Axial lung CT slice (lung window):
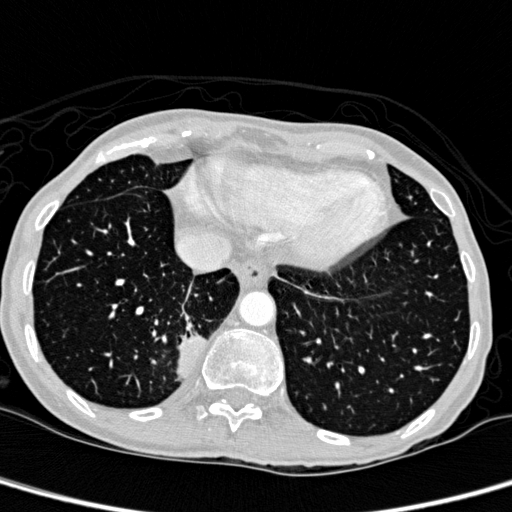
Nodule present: yes
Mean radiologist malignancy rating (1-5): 2.5